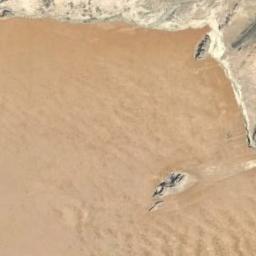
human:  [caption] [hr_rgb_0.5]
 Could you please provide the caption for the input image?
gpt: There are patches in this desert .

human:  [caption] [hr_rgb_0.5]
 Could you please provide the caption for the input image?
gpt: This is a yellow desert with wavy stripes beside the brown bare land .

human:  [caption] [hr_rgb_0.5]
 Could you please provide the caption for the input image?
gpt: The yellow desert is next to the bare land .

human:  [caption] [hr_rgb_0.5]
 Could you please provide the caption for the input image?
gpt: The desert has yellow sand and some decayed rocks .

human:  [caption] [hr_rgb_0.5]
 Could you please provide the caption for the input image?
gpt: A desert covered with sand and some bare land .